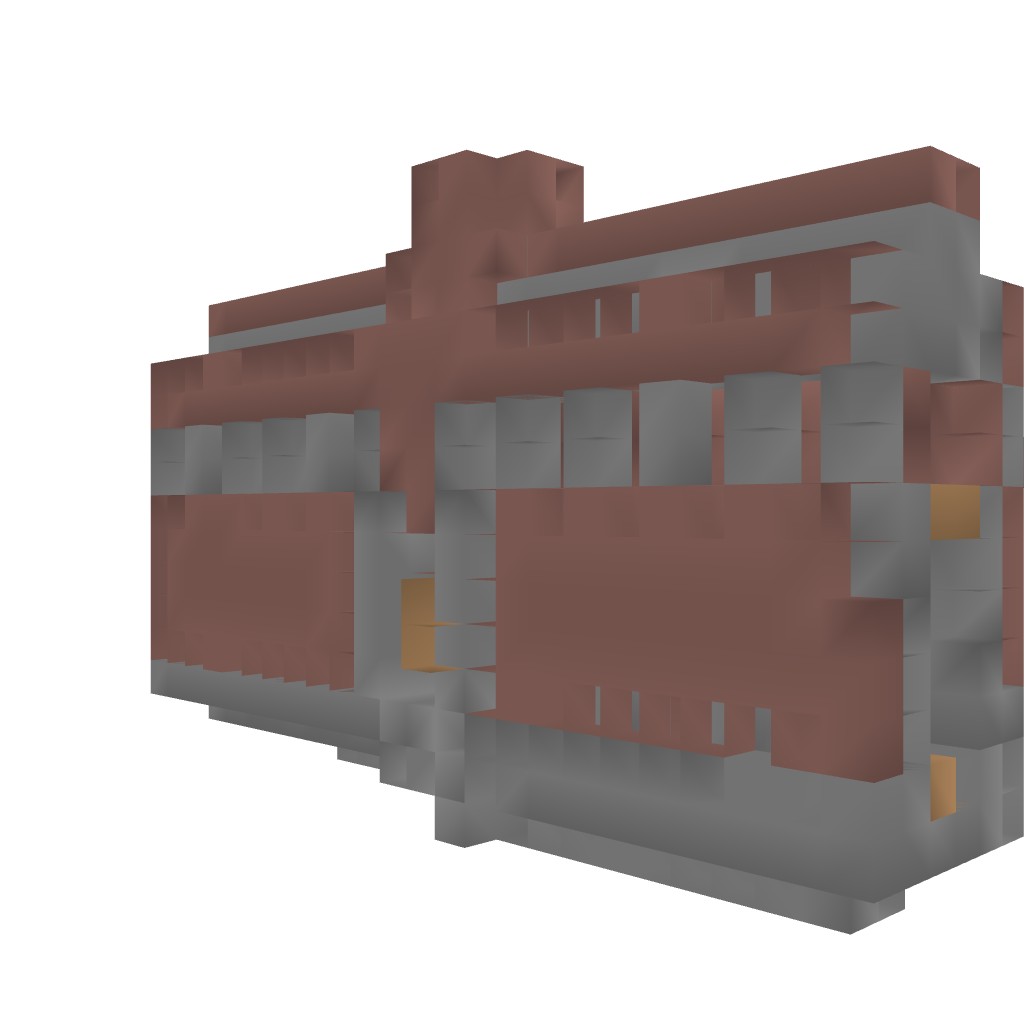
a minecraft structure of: Castle Module - Entrance (lever) bad low quality